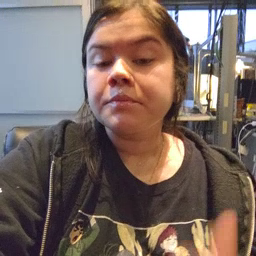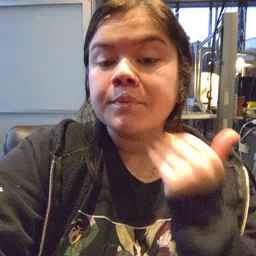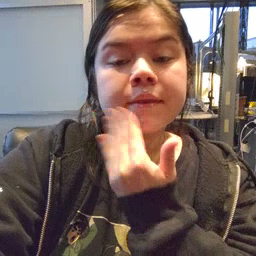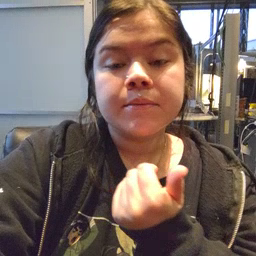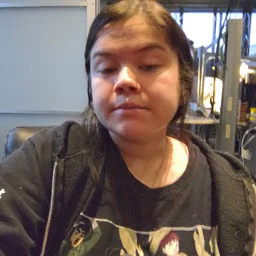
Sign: napkin